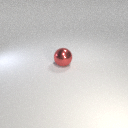
large red metal sphere